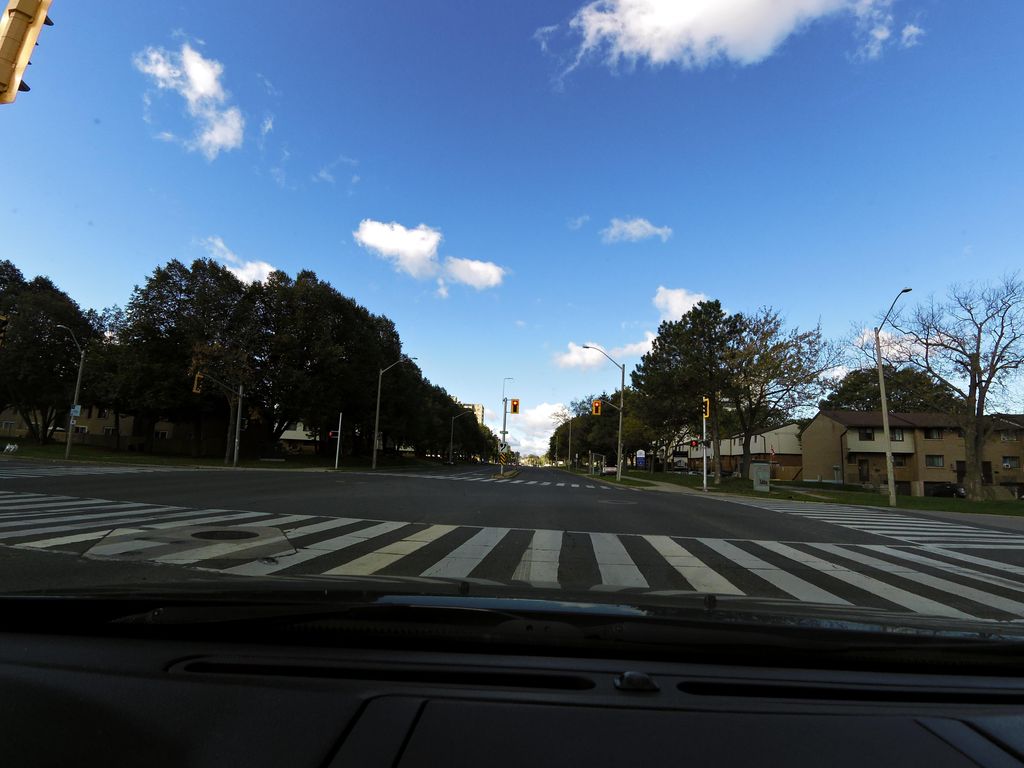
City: hamilton